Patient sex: F
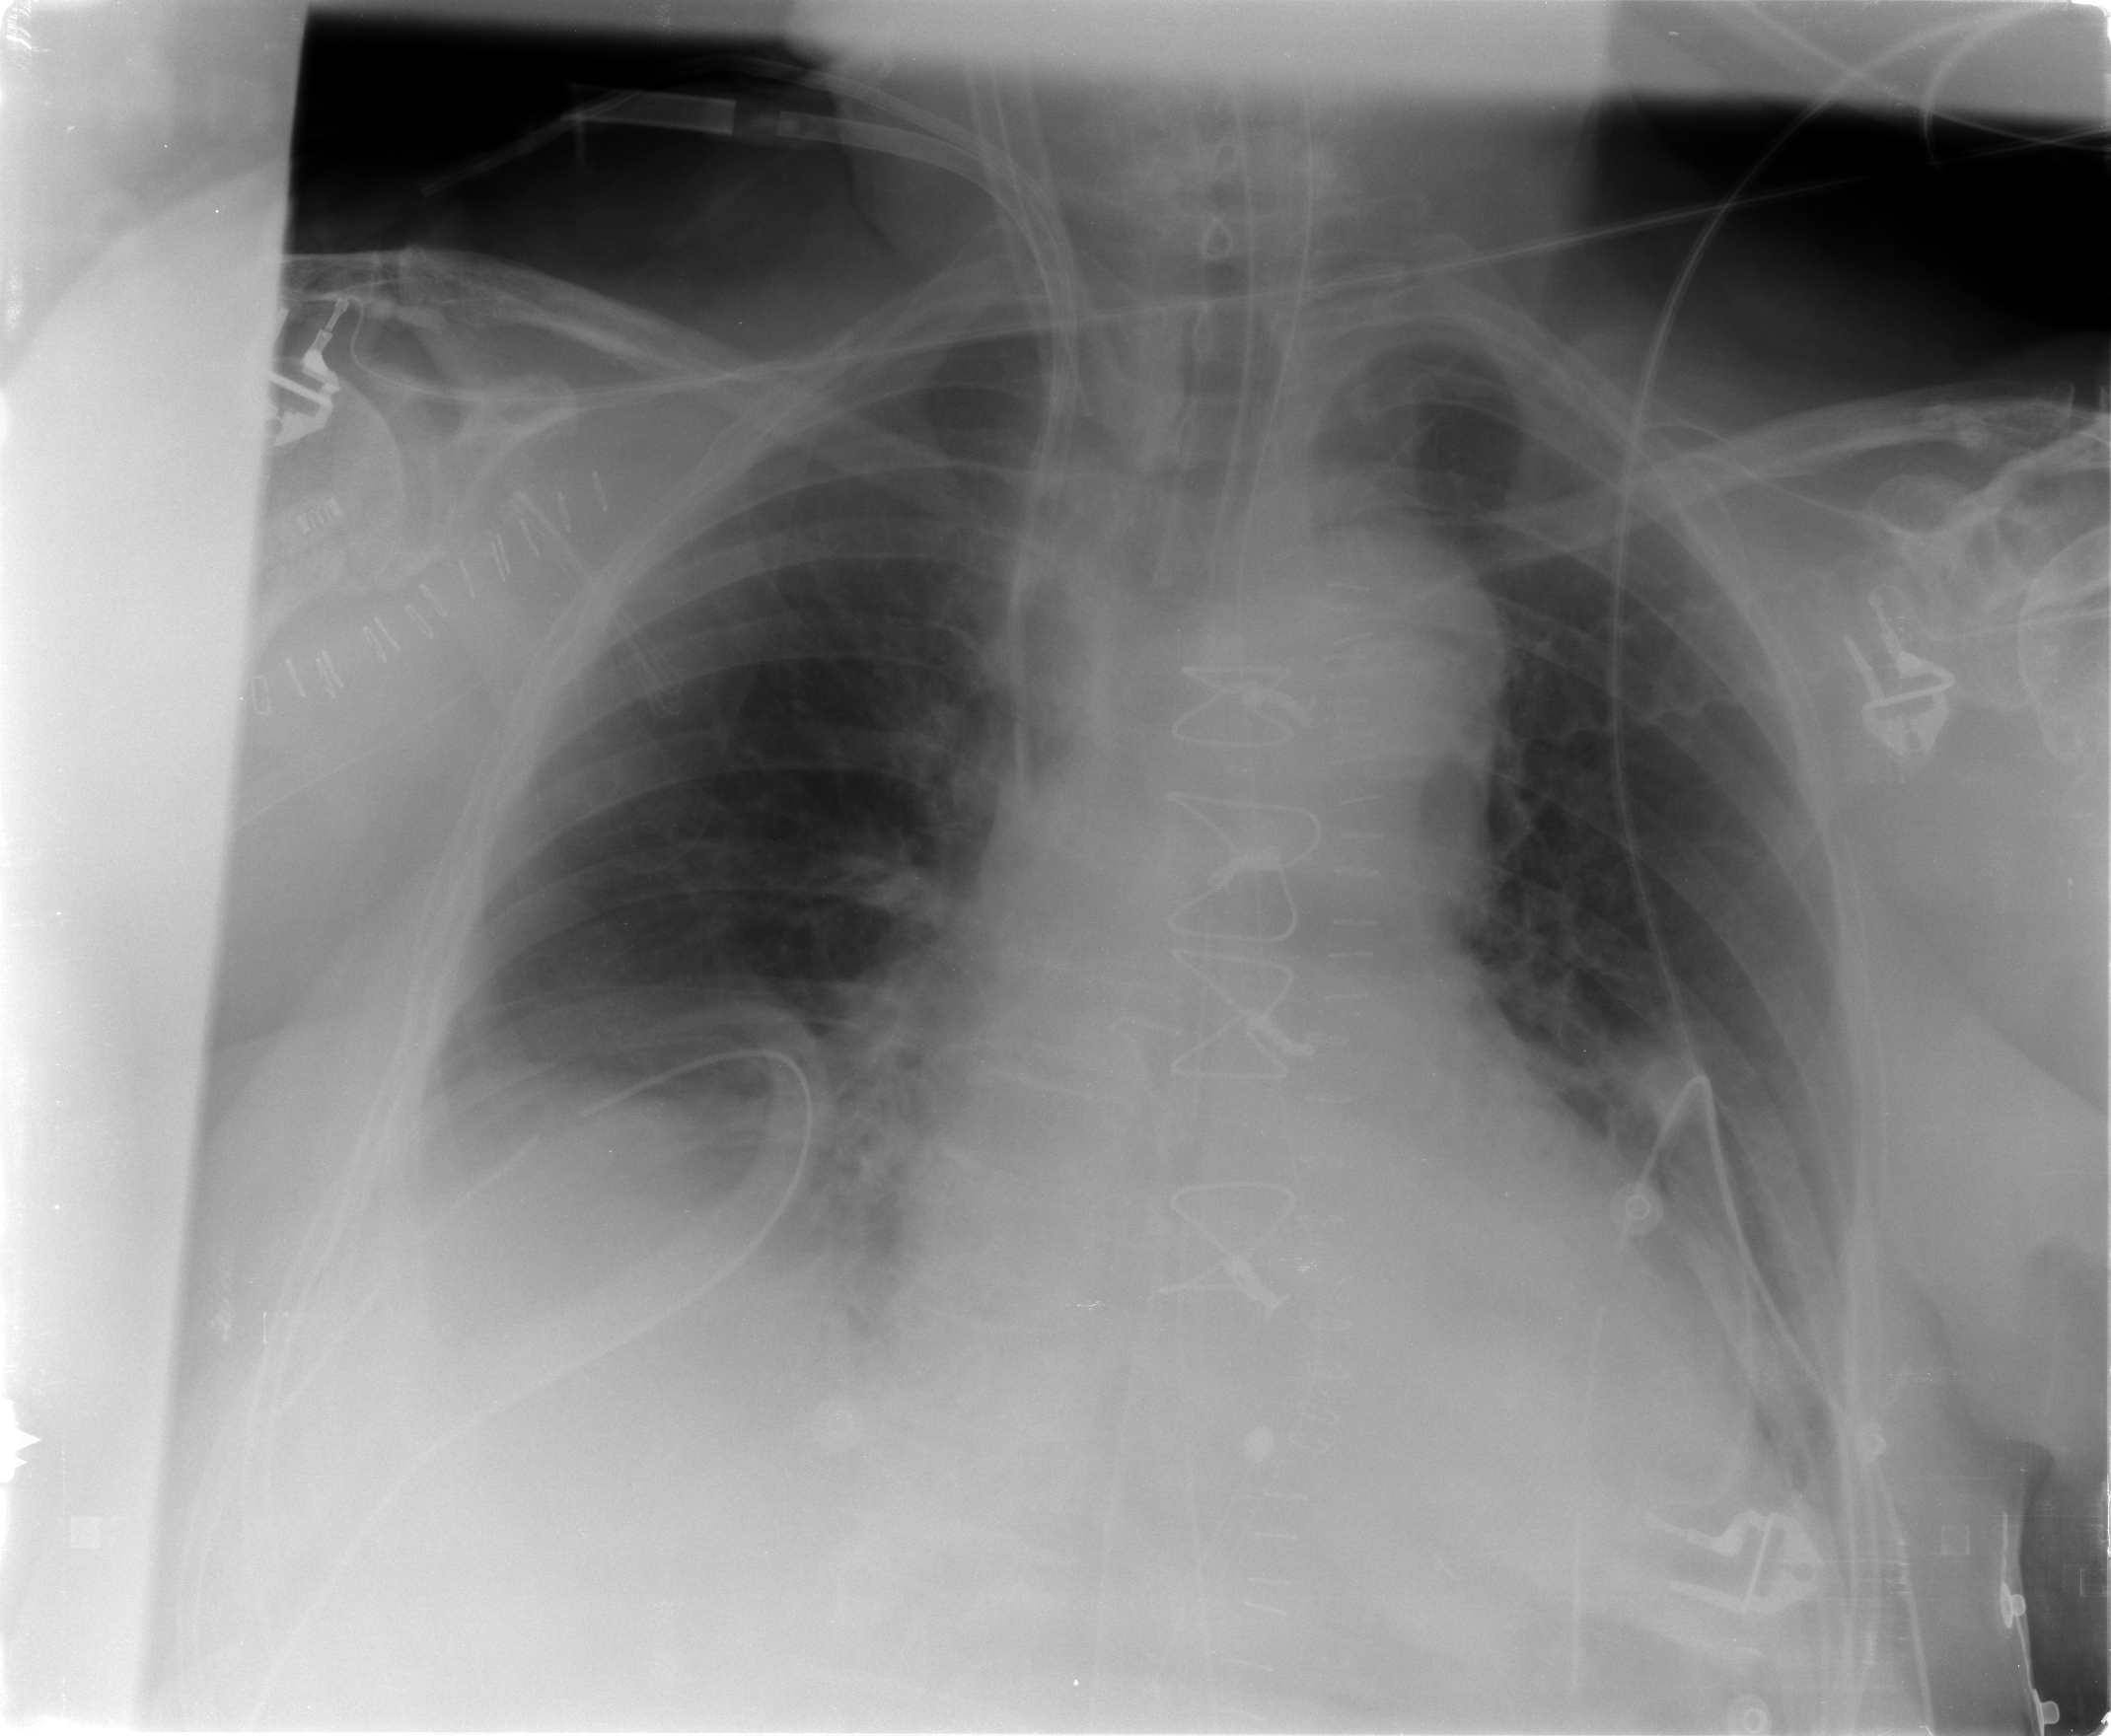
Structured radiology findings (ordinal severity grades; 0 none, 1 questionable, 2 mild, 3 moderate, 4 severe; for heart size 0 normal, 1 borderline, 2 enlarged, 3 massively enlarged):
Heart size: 1
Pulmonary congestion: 1
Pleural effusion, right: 2
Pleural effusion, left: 2
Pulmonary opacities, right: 0
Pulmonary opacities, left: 0
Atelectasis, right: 2
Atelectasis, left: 2